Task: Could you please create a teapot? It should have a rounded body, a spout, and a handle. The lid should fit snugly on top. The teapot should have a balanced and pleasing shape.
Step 133:
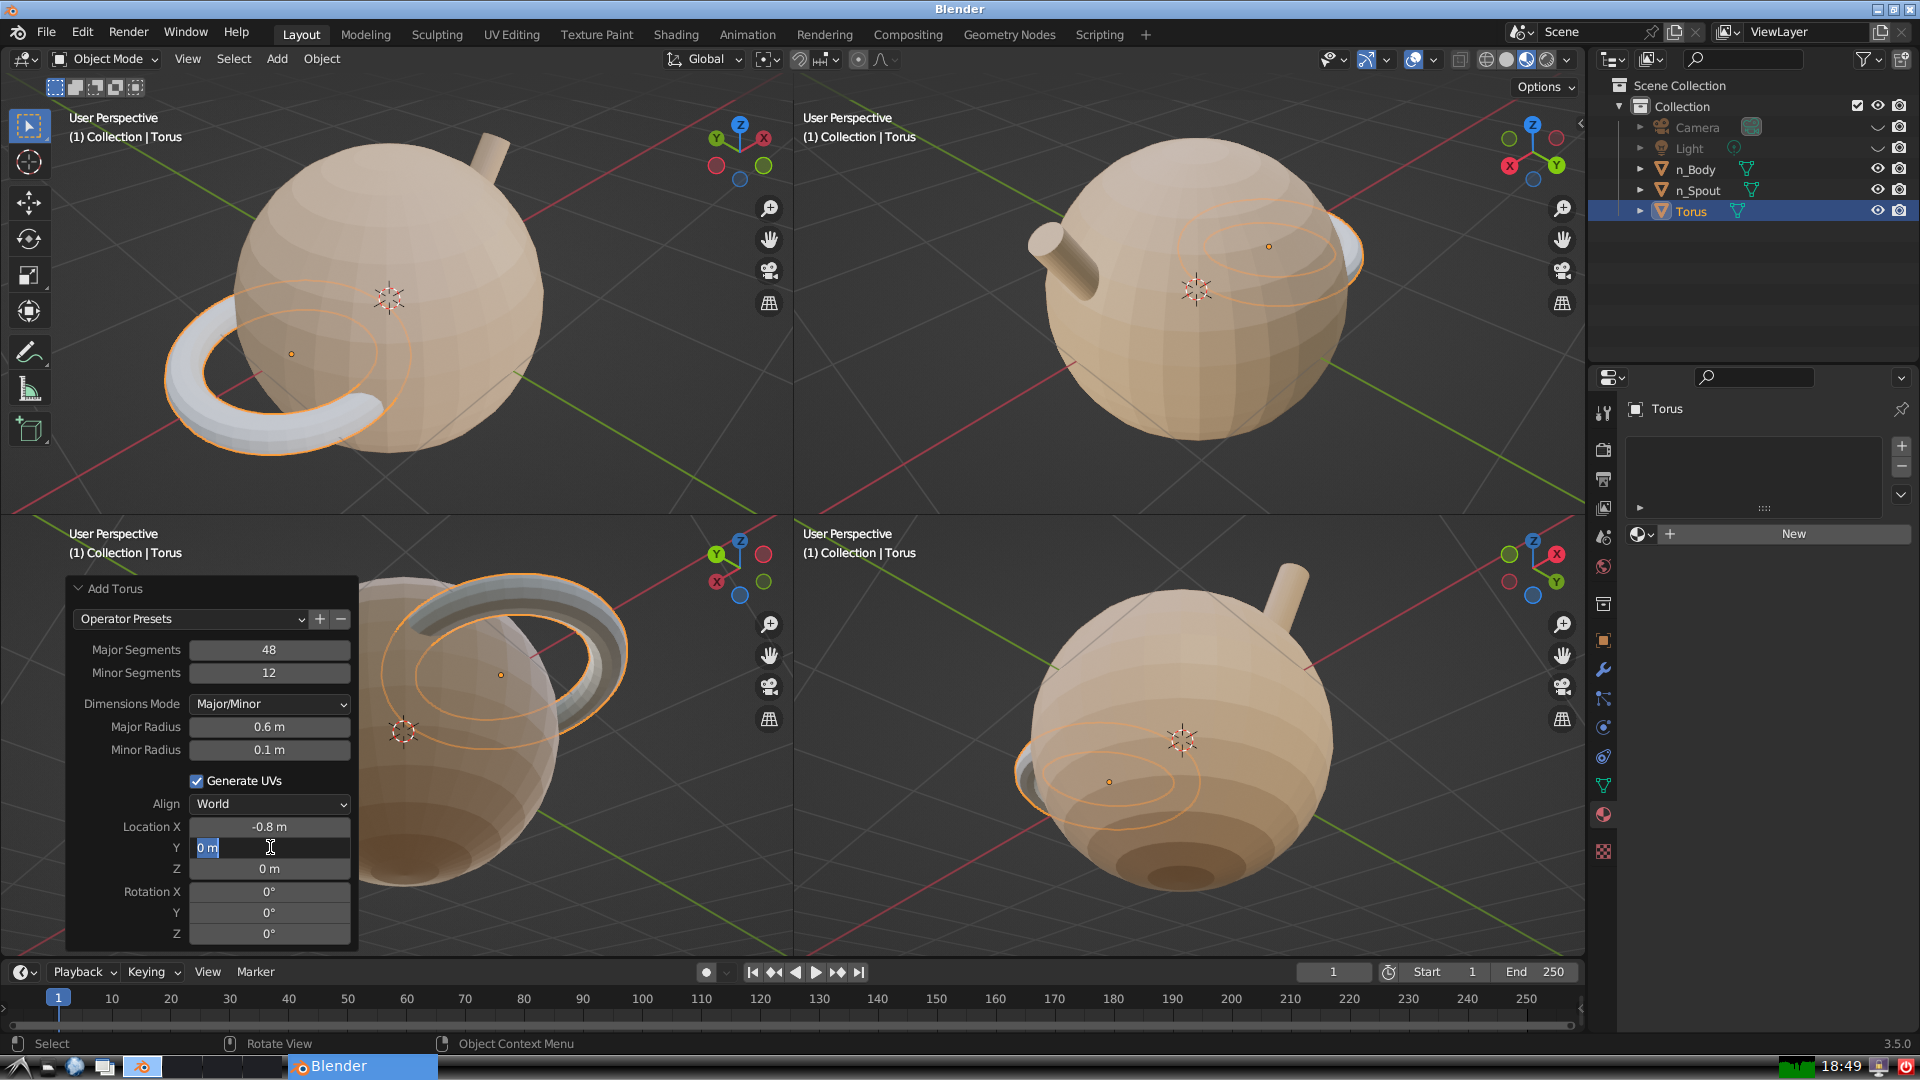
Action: input_text: 0.0